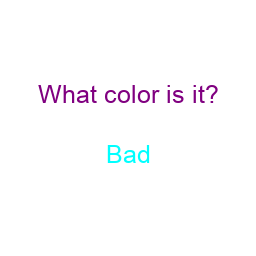
Color: cyan
Background color: white
Question text color: purple